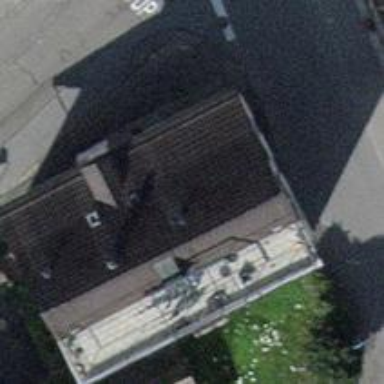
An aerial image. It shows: Beauty shop.